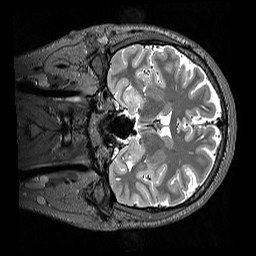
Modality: T2w
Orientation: coronal
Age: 26
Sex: male
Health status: healthy
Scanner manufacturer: siemens
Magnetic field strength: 3 T
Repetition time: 3.2 s
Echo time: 0.568 s